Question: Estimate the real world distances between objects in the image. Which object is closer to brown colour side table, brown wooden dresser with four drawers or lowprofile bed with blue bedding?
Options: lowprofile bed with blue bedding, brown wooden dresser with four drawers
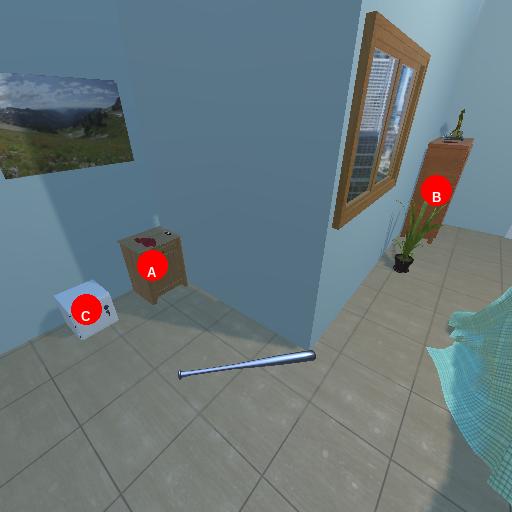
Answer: lowprofile bed with blue bedding